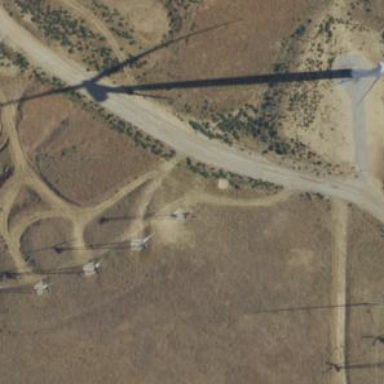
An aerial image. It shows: Wind power generator.